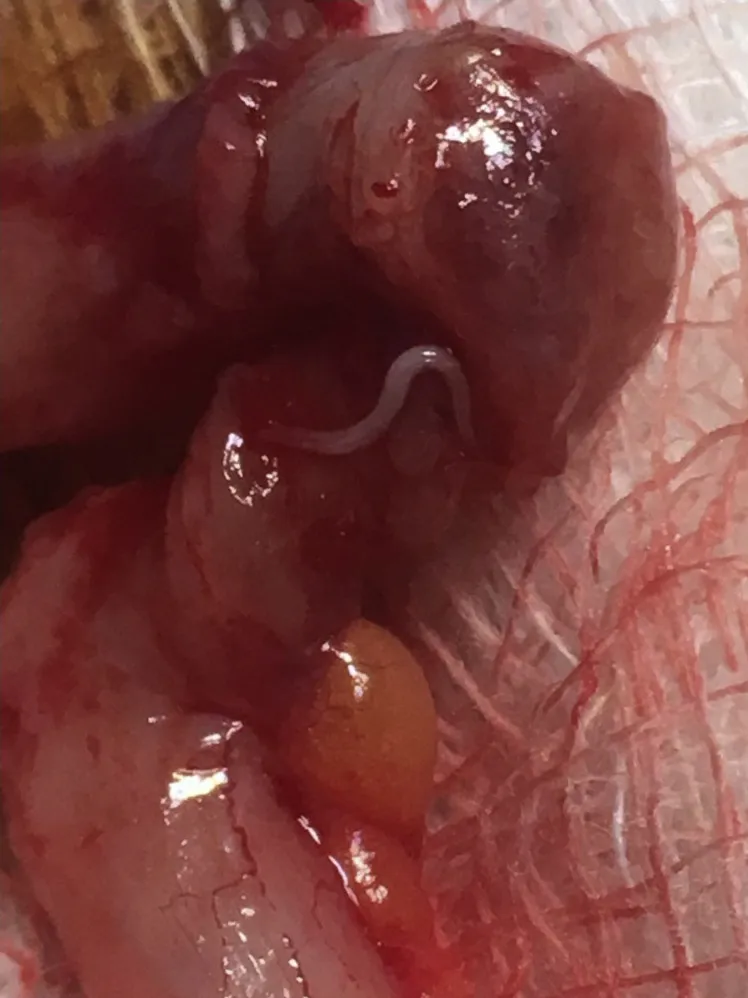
Intraoperative picture showing Enterobius vermicularis through the wall of the appendix.
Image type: medical_photograph (other_medical_photograph)